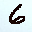
Label: 6